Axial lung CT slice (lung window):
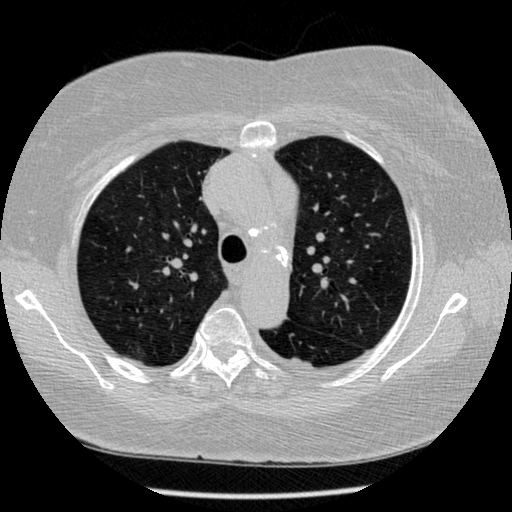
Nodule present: no